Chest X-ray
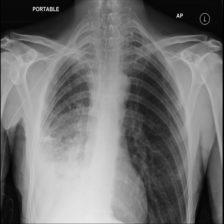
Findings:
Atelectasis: negative
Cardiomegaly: negative
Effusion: positive
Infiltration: positive
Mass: negative
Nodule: negative
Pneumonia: negative
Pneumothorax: negative
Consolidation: negative
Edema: negative
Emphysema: negative
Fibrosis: negative
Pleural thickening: negative
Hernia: negative